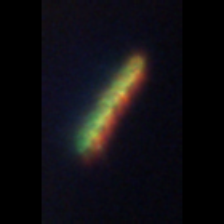
Taxon: Skeletonema
Group: Diatoms